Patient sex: M
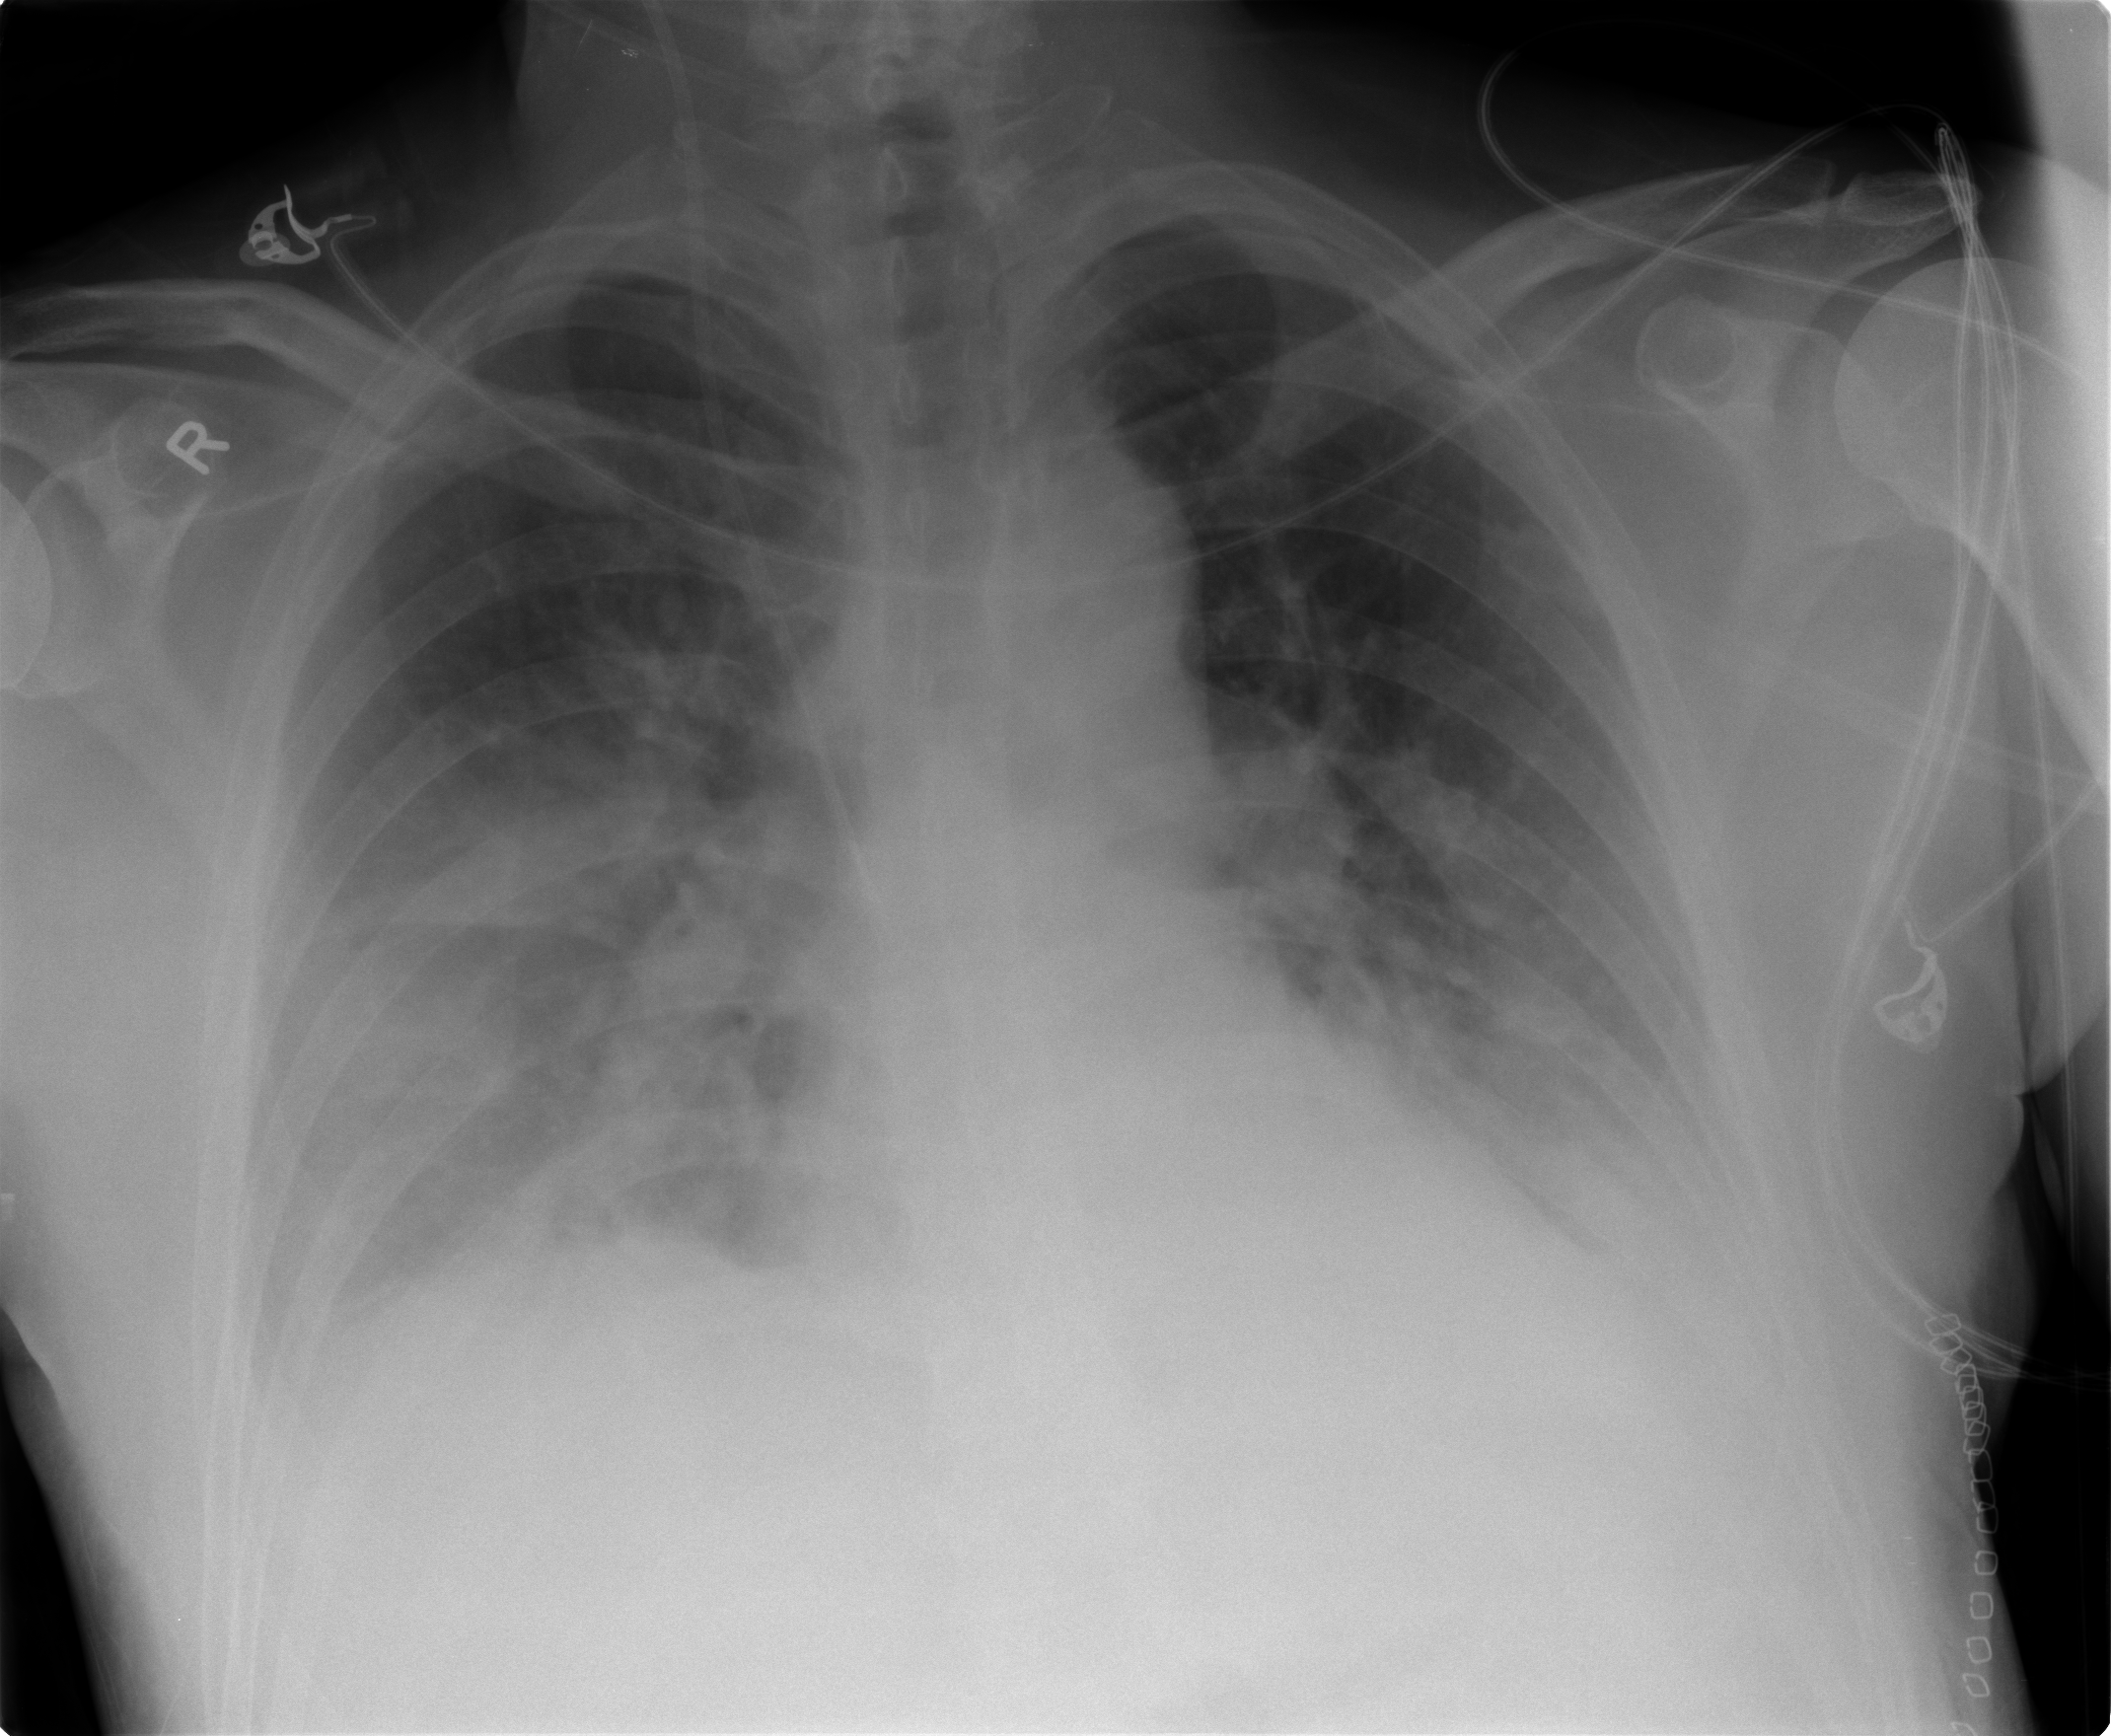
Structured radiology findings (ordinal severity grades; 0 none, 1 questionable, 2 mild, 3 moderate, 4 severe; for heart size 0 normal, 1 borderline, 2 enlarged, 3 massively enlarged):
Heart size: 0
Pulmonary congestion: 0
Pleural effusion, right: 1
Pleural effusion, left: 2
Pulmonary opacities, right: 0
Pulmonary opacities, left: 0
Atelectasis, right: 2
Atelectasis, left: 1